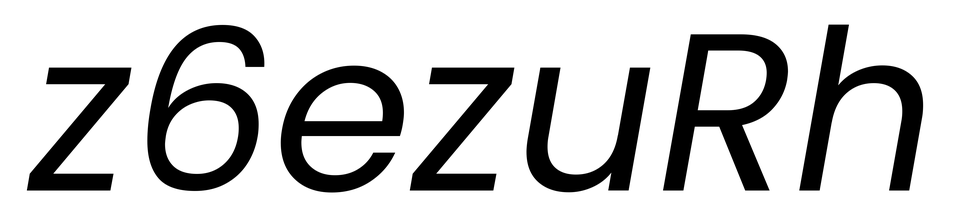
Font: Poppins-Italic